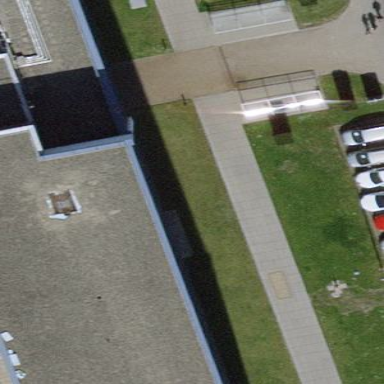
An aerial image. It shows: Office building.